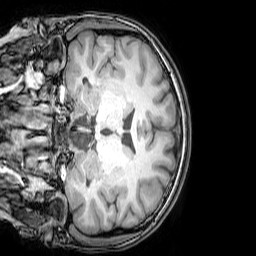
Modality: T1w
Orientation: coronal
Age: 22
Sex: female
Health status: healthy
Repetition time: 0.081 s
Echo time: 0.037 s